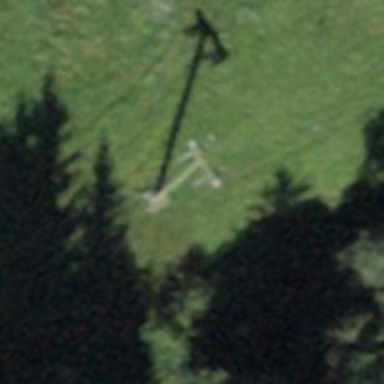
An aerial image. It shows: Pylon for aerialway.